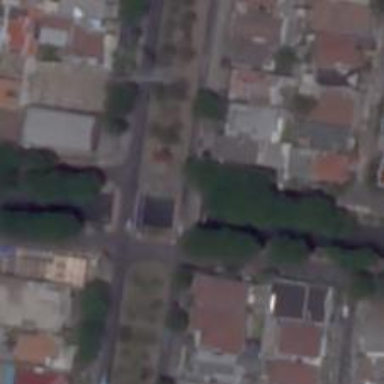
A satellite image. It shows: Residential road.